已知过点 $P(3,\sqrt{2})$ 的双曲线 $C$ 的渐近线方程为 $x \pm \sqrt{3}y = 0$。如图所示，过双曲线 $C$ 的右焦点 $F$ 作与坐标轴都不垂直的直线 $l$ 交 $C$ 的右支于 $A,B$ 两点。

(1) 求双曲线 $C$ 的标准方程；

(2) 已知点 $Q\left(\frac{3}{2},0\right)$，求证：$\angle AQF = \angle BQF$；

(3) 若以 $AB$ 为直径的圆被直线 $x = \frac{3}{2}$ 截得的劣弧为 $\overset{\frown}{MN}$，则 $\overset{\frown}{MN}$ 所对圆心角的大小是否为定值？若是，求出该定值；若不是，请说明理由。
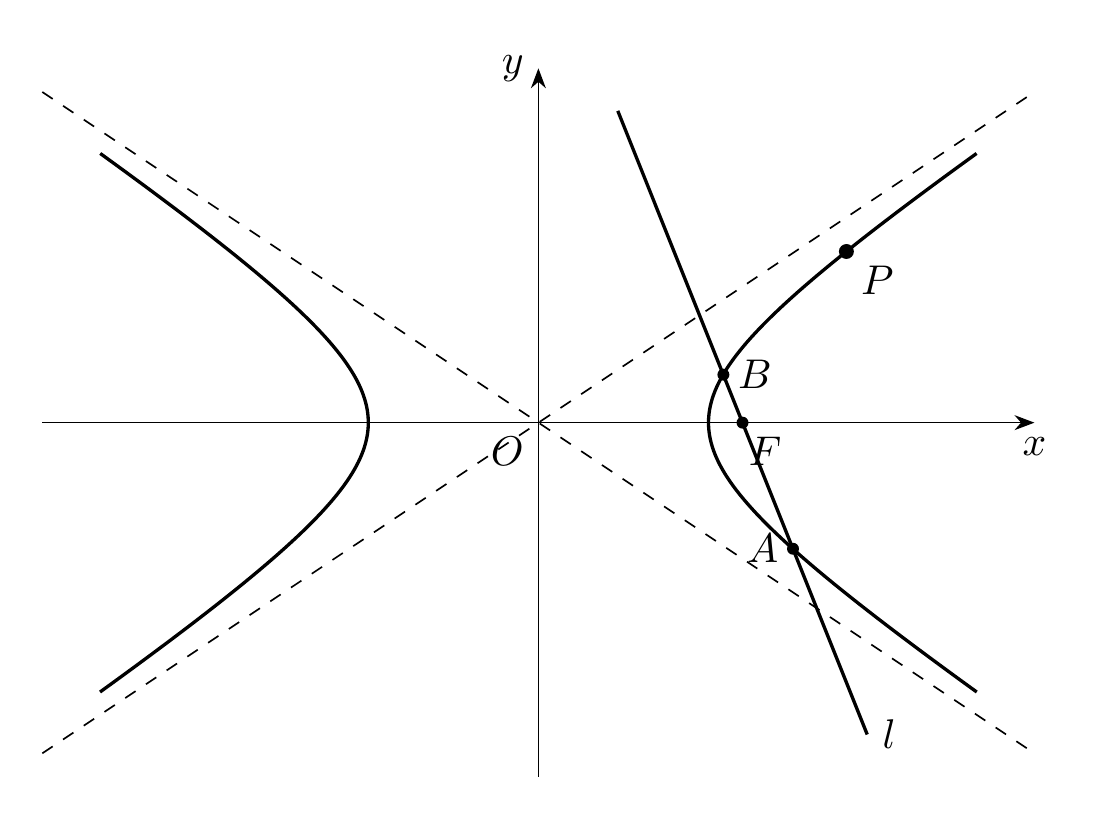
【解答】
\vspace{0.5em}
\textbf{【答案】}
(1) $\frac{x^2}{3} - y^2 = 1$

(2) 证明见解析

(3) 是，定值为 $\frac{\pi}{3}$

\vspace{0.5em}
\textbf{【解析】}
(1) 因为双曲线 $C$ 的渐近线方程为 $x \pm \sqrt{3}y = 0$，
所以设双曲线方程为 $x^2 - 3y^2 = \lambda(\lambda \neq 0)$，又双曲线过点 $P(3,\sqrt{2})$，
则 $\lambda = 9 - 3 \times 2 = 3$，
所以双曲线的方程为 $x^2 - 3y^2 = 3$，即 $\frac{x^2}{3} - y^2 = 1$。

(2) 由(1)可知 $F(2,0)$，$l$ 的斜率存在且不为 $0$，所以设 $l$ 的方程为 $y = k(x - 2)$，
联立
\[
\begin{cases}
y = k(x - 2) \\
x^2 - 3y^2 = 3
\end{cases}
\]
消去 $y$ 得 $(1 - 3k^2)x^2 + 12k^2x - 12k^2 - 3 = 0$，

设 $A(x_1,y_1),B(x_2,y_2)$，由题意得
\[
\begin{cases}
1 - 3k^2 \neq 0 \\
\Delta > 0 \\
x_1 + x_2 = \frac{-12k^2}{1 - 3k^2} > 0 \\
x_1 \cdot x_2 = \frac{-12k^2 - 3}{1 - 3k^2} > 0
\end{cases}
\]
所以 $k \in \left(-\infty,-\frac{\sqrt{3}}{3}\right) \cup \left(\frac{\sqrt{3}}{3},+\infty\right)$，且
\[
\begin{cases}
x_1 + x_2 = \frac{-12k^2}{1 - 3k^2} \\
x_1 \cdot x_2 = \frac{-12k^2 - 3}{1 - 3k^2}
\end{cases}
\]
所以
\[
k_{AQ} + k_{BQ} = \frac{y_1}{x_1 - \frac{3}{2}} + \frac{y_2}{x_2 - \frac{3}{2}} = \frac{k(x_1 - 2)}{x_1 - \frac{3}{2}} + \frac{k(x_2 - 2)}{x_2 - \frac{3}{2}}
\]
\[
= \frac{k\left[2x_1x_2 - \frac{7}{2}(x_1 + x_2) + 6\right]}{x_1x_2 - \frac{3}{2}(x_1 + x_2) + \frac{9}{4}} = \frac{k\left[2(-12k^2 - 3) + \frac{7}{2} \times 12k^2 + 6(1 - 3k^2)\right]}{-12k^2 - 3 + \frac{3}{2} \times 12k^2 + \frac{9}{4}(1 - 3k^2)} = 0,
\]
所以 $k_{AQ} = -k_{BQ}$，即 $\angle AQF = \angle BQF$ 得证。

(3) 由(2)可知 $\Delta = 12k^2 + 12 > 0$ 恒成立，$x_1 + x_2 = \frac{-12k^2}{1 - 3k^2}$，

所以圆心到 $x = \frac{3}{2}$ 的距离 $d = \left|\frac{6k^2}{|3k^2 - 1|} - \frac{3}{2}\right| = \frac{|3k^2 + 3|}{|2(3k^2 - 1)|}$，
半径 $r = \frac{|AB|}{2} = \frac{1}{2}\sqrt{1 + k^2}\frac{\sqrt{12k^2 + 12}}{|1 - 3k^2|} = \frac{\sqrt{3}(1 + k^2)}{|3k^2 - 1|}$，

设 $\overset{\frown}{MN}$ 所对圆心角为 $\theta$，
则 $\cos\frac{\theta}{2} = \frac{d}{r} = \left|\frac{3(k^2 + 1)}{2(3k^2 - 1)}\right| \cdot \frac{|3k^2 - 1|}{\sqrt{3}(1 + k^2)} = \frac{\sqrt{3}}{2}$，

因为 $\overset{\frown}{MN}$ 为劣弧，所以 $\theta \in (0,\pi)$，
所以 $\frac{\theta}{2} = \frac{\pi}{6}$，所以 $\theta = \frac{\pi}{3}$，即 $\overset{\frown}{MN}$ 所对圆心角的大小为定值 $\frac{\pi}{3}$。